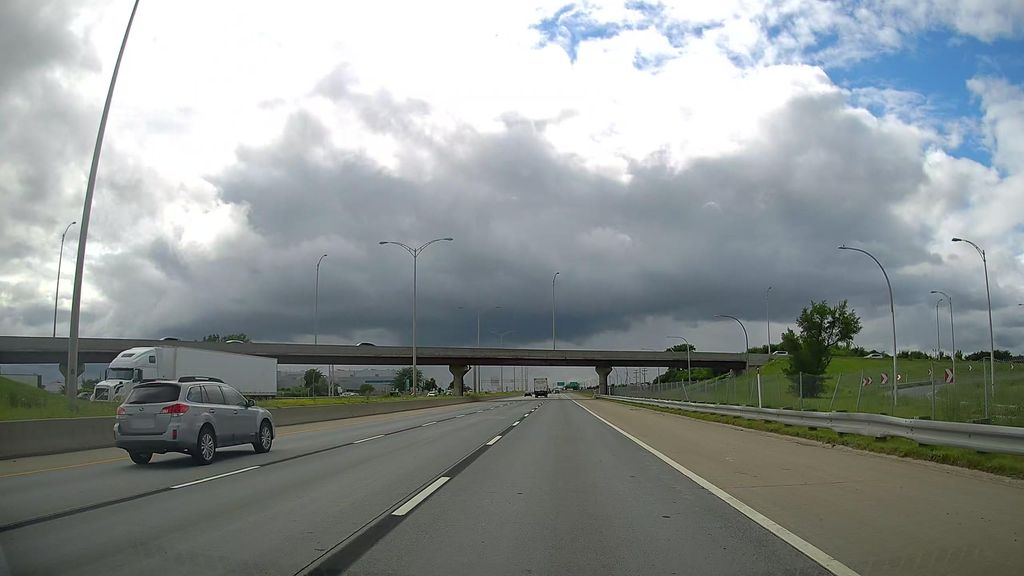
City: montreal